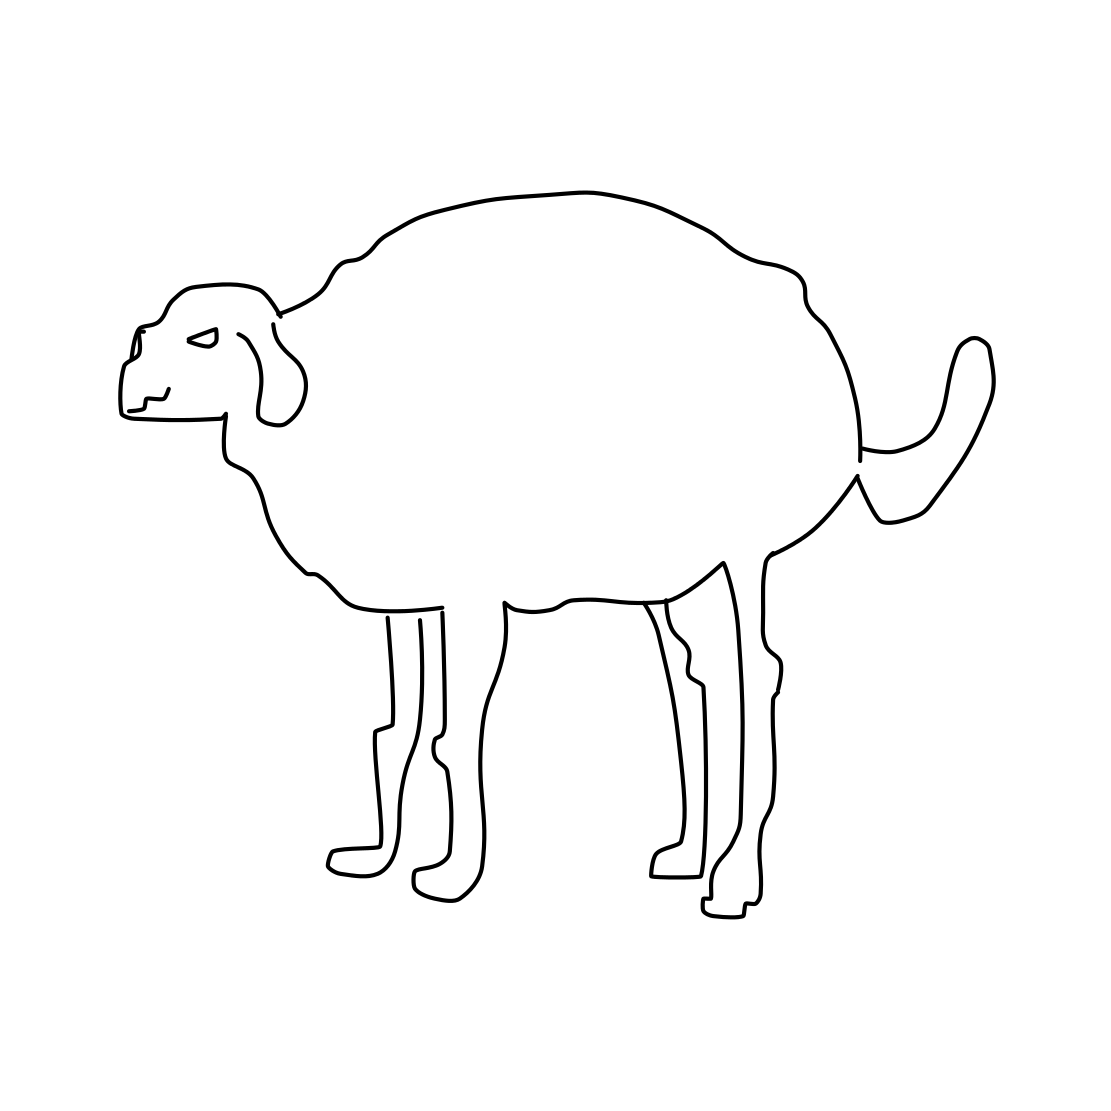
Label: sheep